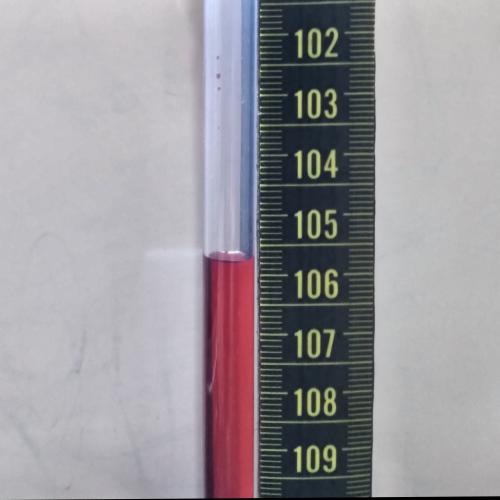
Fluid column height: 105.8 cm